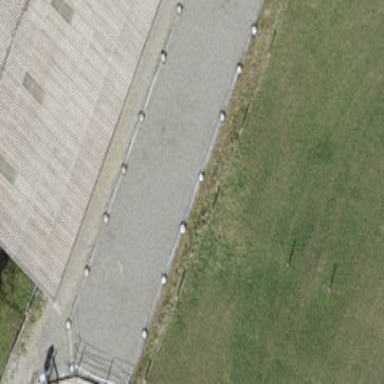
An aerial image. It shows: Fence.